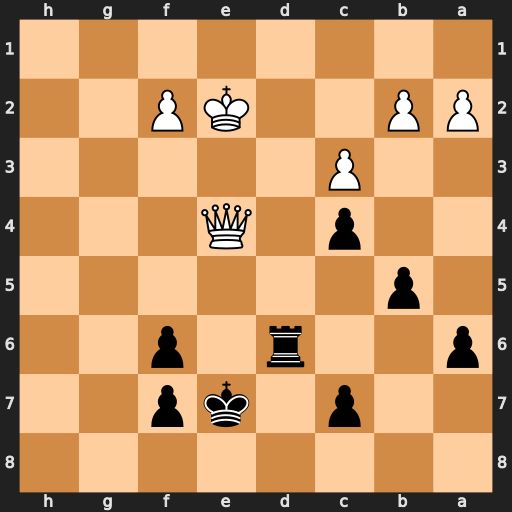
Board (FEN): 8/2p1kp2/p2r1p2/1p6/2p1Q3/2P5/PP2KP2/8
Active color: b
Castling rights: -
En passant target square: -
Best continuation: Re6 Kf3 Rxe4